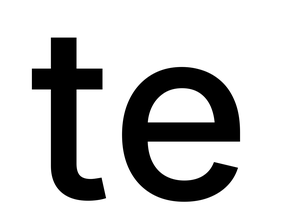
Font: Inter_Medium